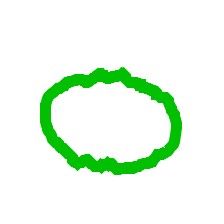
Shape: circle